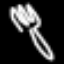
Label: fork